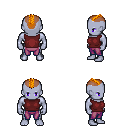
a pixel art fantasy rpg character, male body template, dark elf, purple skin, maroon sleeveless shirt, magenta pants, dark blonde short mohawk hairstyle, four views (front, back, left, right), 2x2 character sprite sheet, small pixel art, hard edges, no anti-aliasing